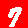
Digit: 7